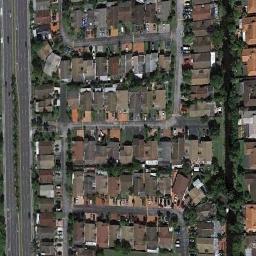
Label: dense_residential